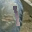
Label: 1